Chest X-ray:
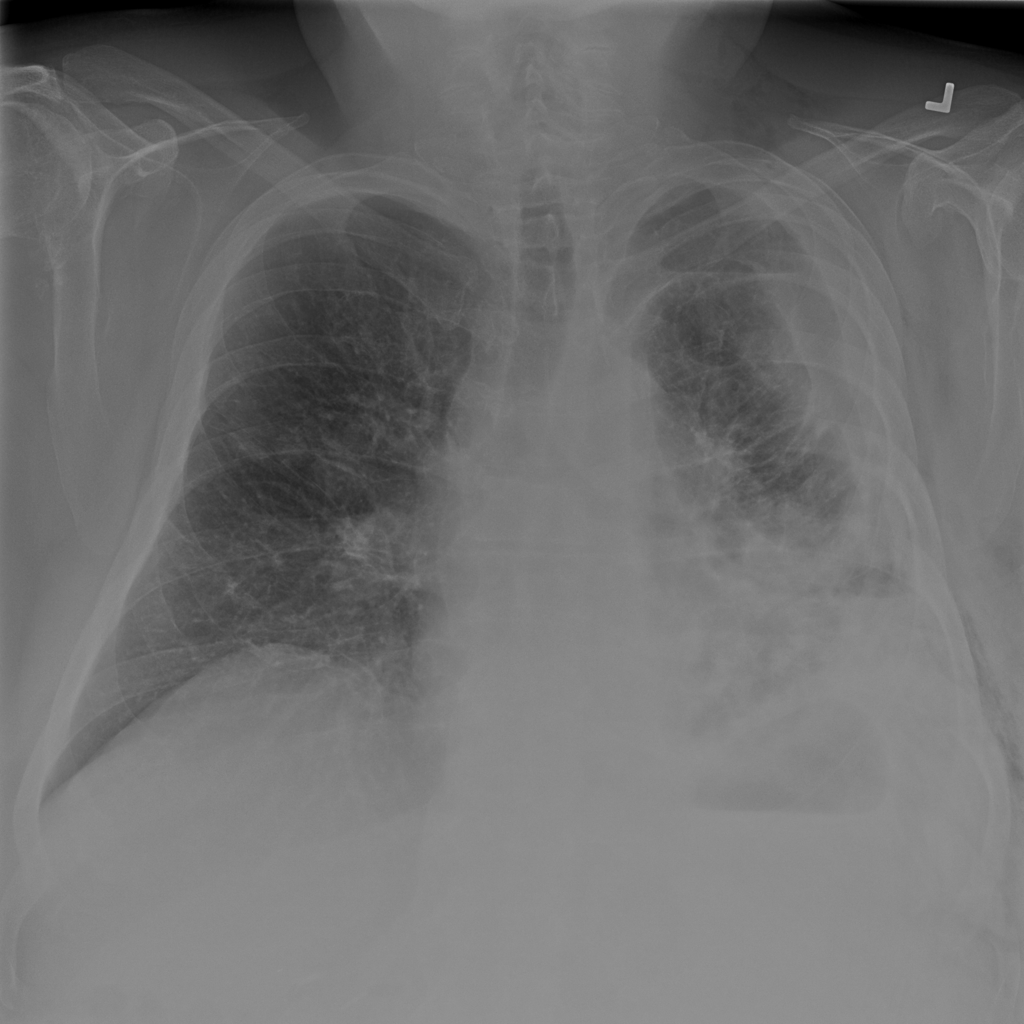
Findings: Fracture, Fibrosis, Consolidation, Effusion
No abnormal finding: no